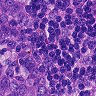
Metastatic tissue present: yes